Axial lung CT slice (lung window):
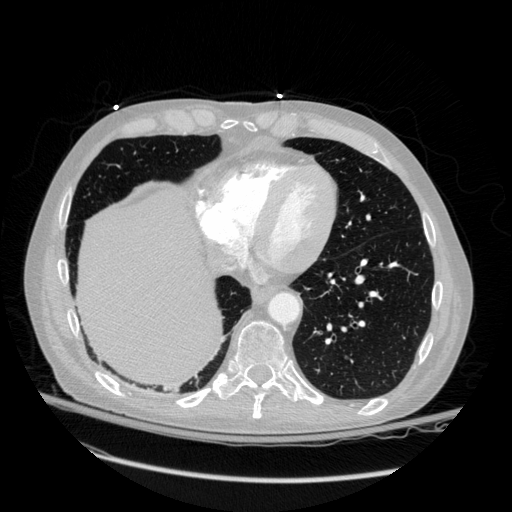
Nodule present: no